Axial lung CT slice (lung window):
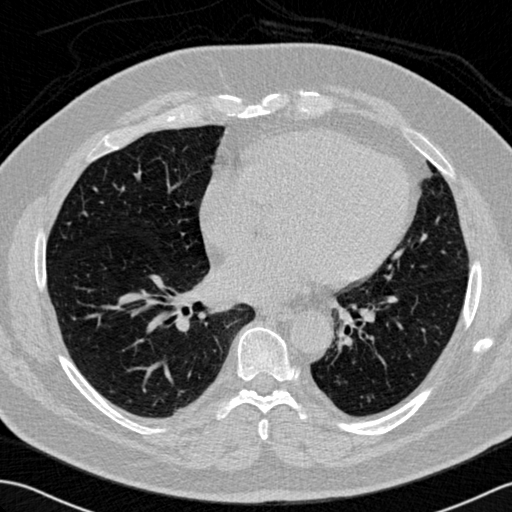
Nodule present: no